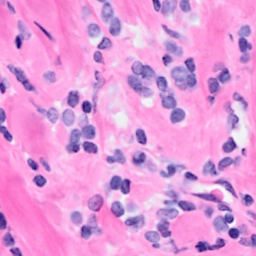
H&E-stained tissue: Breast